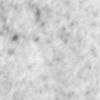
Label: no_change